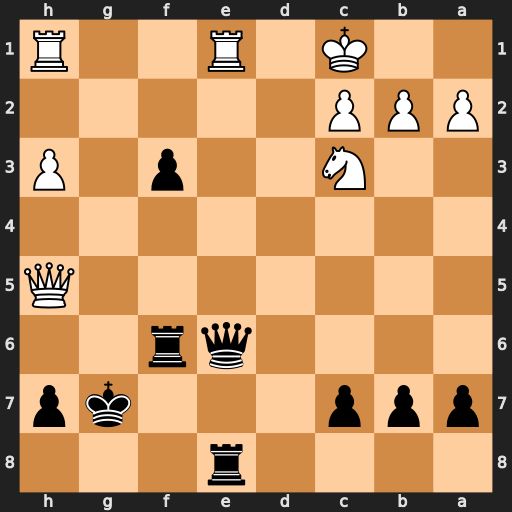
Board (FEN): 4r3/ppp3kp/4qr2/7Q/8/2N2p1P/PPP5/2K1R2R
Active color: b
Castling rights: -
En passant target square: -
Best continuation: Qxe1+ Rxe1 Rxe1+ Nd1 f2